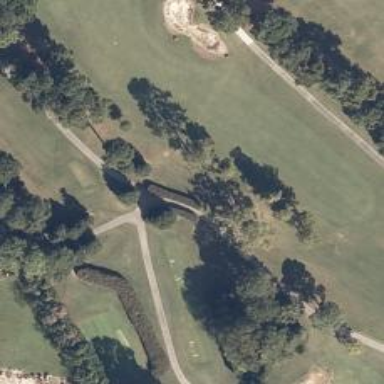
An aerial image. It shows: Service road designated as golf cart path.